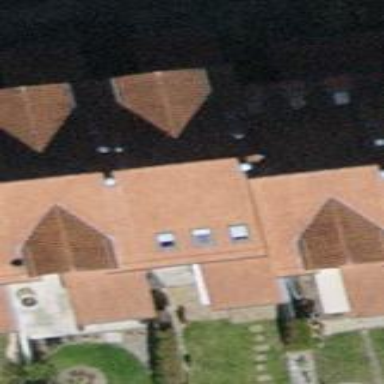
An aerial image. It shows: Terrace building.